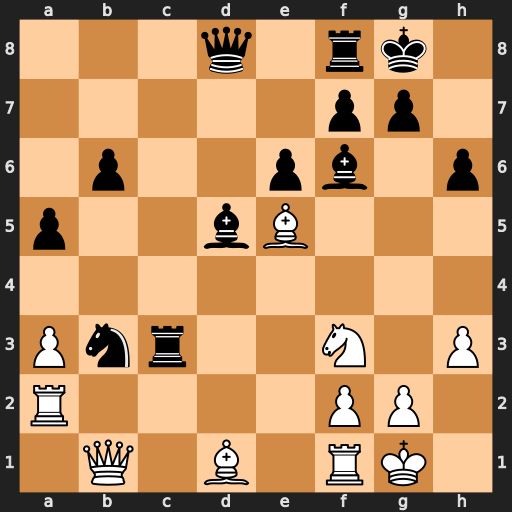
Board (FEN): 3q1rk1/5pp1/1p2pb1p/p2bB3/8/Pnr2N1P/R4PP1/1Q1B1RK1
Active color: w
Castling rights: -
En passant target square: -
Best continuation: Bxc3 Bxc3 Bxb3